Question: I have 2 worksheets in Excel:
'''
plot region jobCount
1 MK #VALUE!
2 MK #VALUE!
3 MK #VALUE!
4 MK #VALUE!
5 MK #VALUE!
6 MK #VALUE!
7 MK #VALUE!
8 MK #VALUE!
9 MK #VALUE!
10 MK #VALUE!
'''

How would I search column D in the table to count where the 'plot+region' (i.e. MK1, MK2...) matches the postcode and where the sequence is equal to 1.
This is the formula I have so far:
'''
=SEARCH(CONCATENATE(B:B,"",A:A),Waypoint!D:D,"0")
'''
but it keeps returning #VALUE in the table.
I want it to concatenate whatever is in plot and region, then check column D in to see if there are any matches, if there is a match is the value in sequence = 1, if so then count it... (sorry if this pseudocode is not clear enough)
e.g. in the example above
- - -
I hope it makes sense, I've tried very hard to be clear!
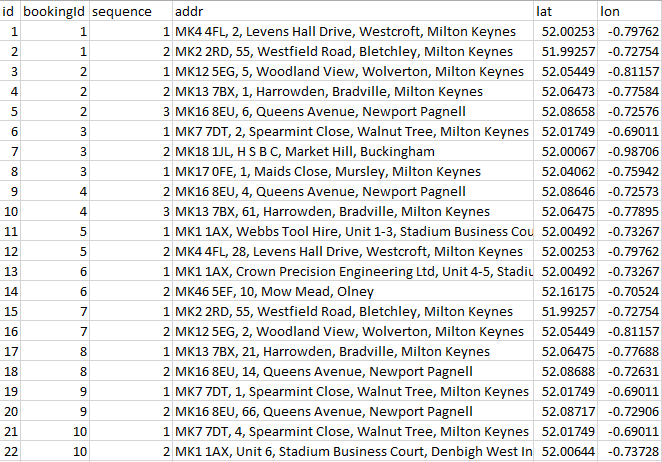
Answer: Assuming that the region/plot combination in coumn D is always followed by a space character, use this in the Plot sheet in cell C2 and copy down:
'''
=SUMPRODUCT(--(ISNUMBER(SEARCH(B2&A2&" ",Waypoint!$D$1:$D$1000))),--(Waypoint!$C$1:$C$1000=1))
'''
You don't want to use this with whole columns, since it will become slow. If the number of rows is variable, use a dynamic range.